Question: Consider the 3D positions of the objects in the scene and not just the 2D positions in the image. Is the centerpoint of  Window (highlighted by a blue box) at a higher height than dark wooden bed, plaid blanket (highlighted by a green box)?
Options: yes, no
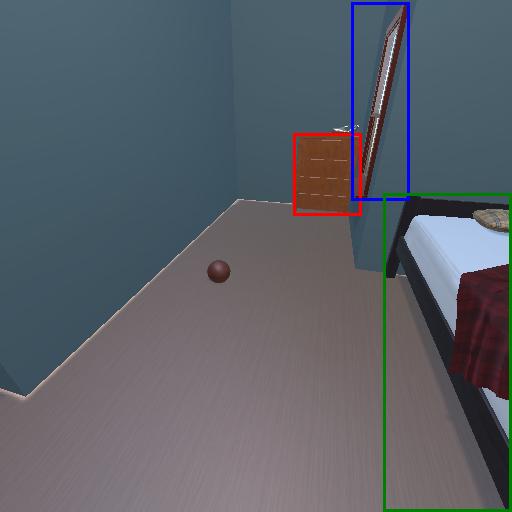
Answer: yes